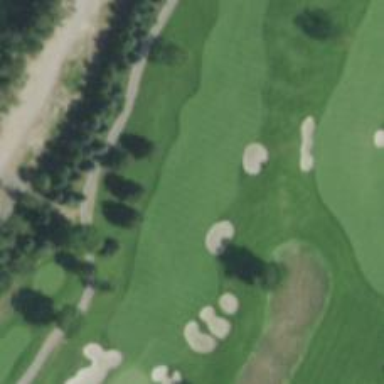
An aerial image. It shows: Golf hole.